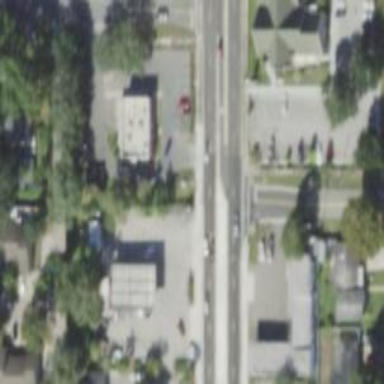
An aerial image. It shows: Asphalt footway with crossing.